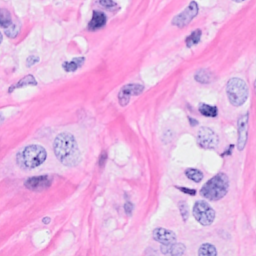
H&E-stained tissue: Breast